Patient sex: M
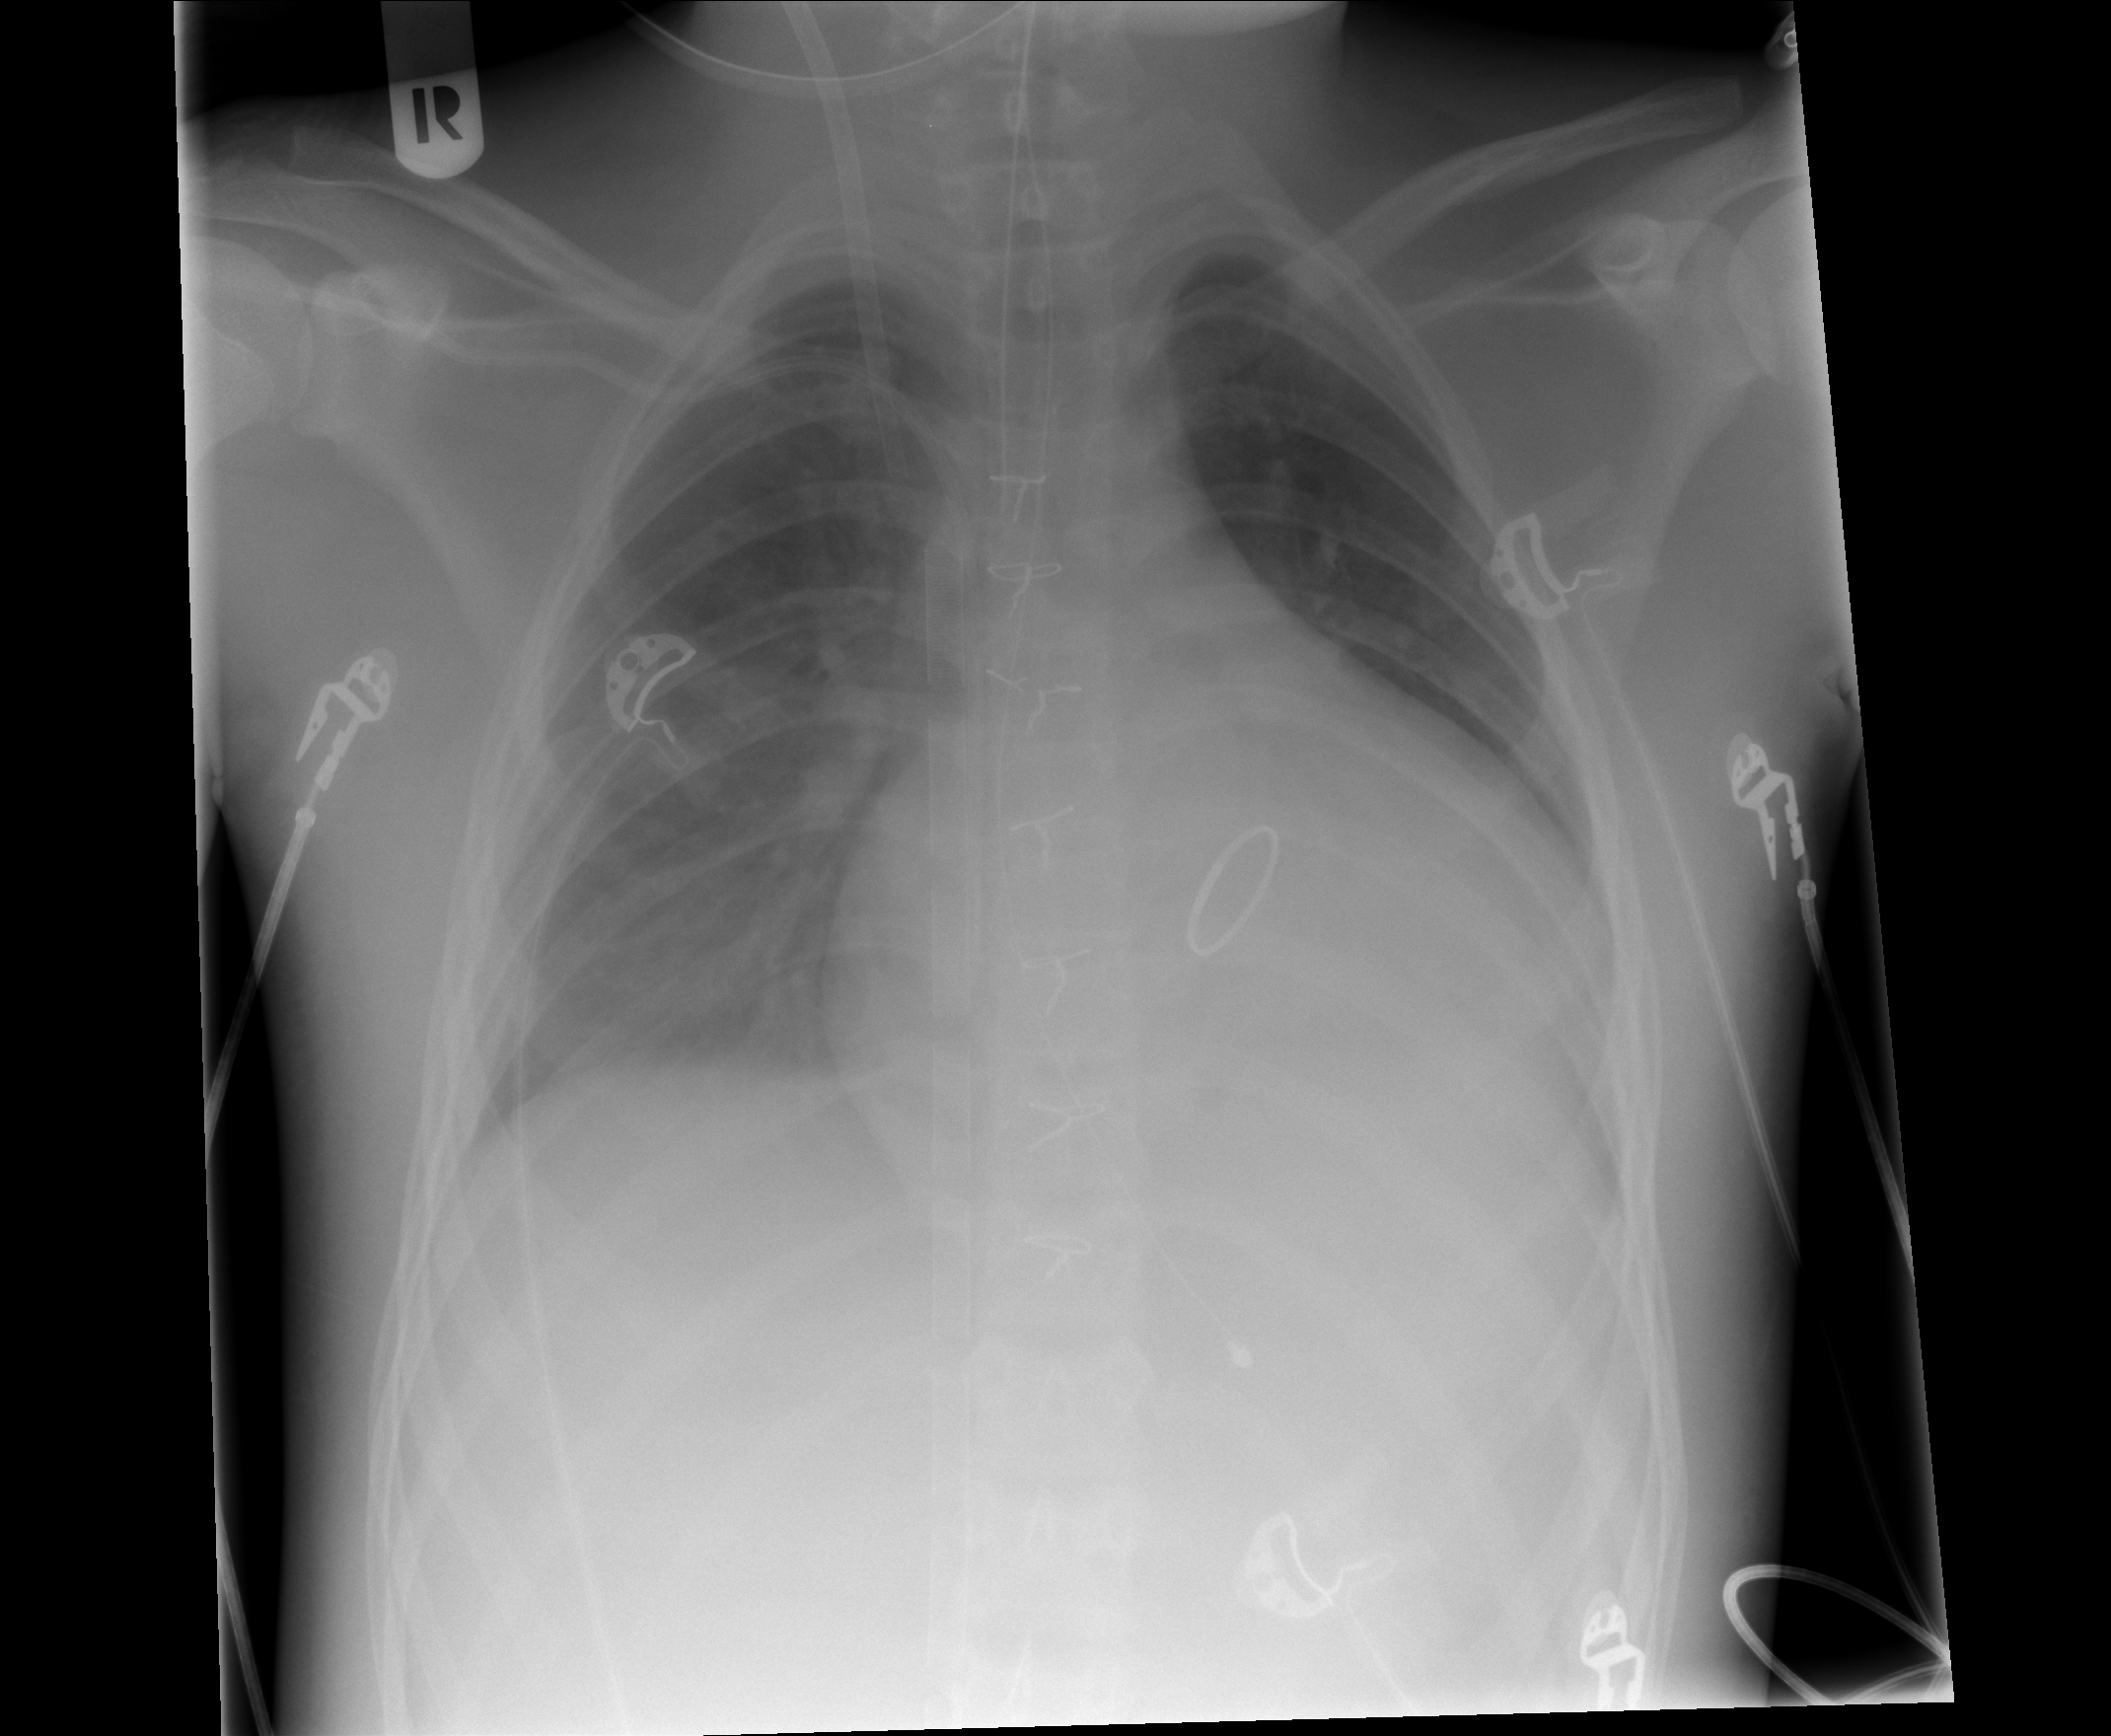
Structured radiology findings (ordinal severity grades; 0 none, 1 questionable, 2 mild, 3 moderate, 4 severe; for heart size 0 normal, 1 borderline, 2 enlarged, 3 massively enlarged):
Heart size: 2
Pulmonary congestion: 1
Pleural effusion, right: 2
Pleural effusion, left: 1
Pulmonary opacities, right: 2
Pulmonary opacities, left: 0
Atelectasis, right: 1
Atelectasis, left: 1